Interaction volume radius: 5 \u00c5
Interaction volume height: 10 \u00c5
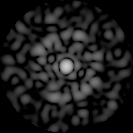
Disorder parameter: 0.8339